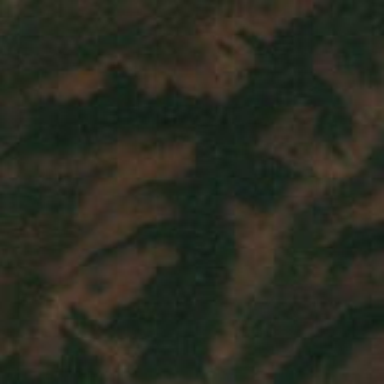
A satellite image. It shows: Forest area.